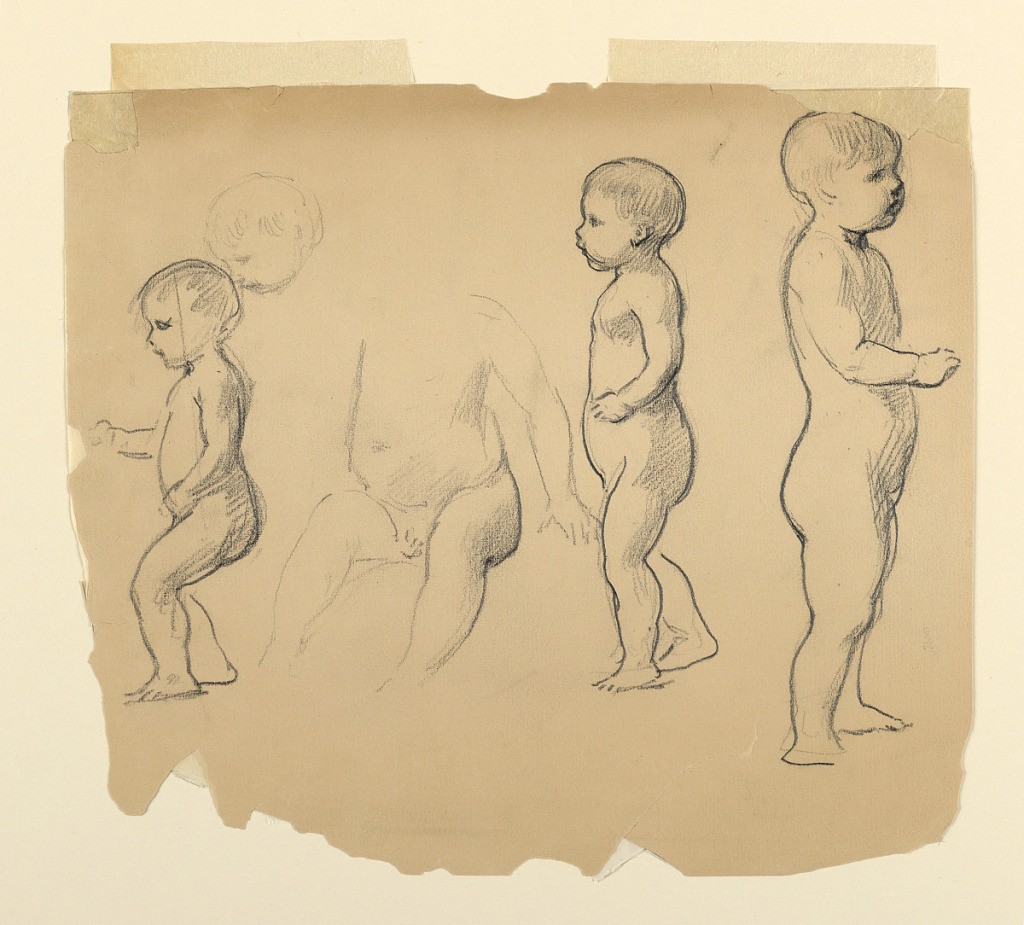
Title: Studies of Putti
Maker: James Wells Champney, American, 1843–1903
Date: ca. 1890
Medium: Graphite on paper
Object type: Drawing
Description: Three studies of standing figures for cherubs, with a fourth partial figure and study of head.